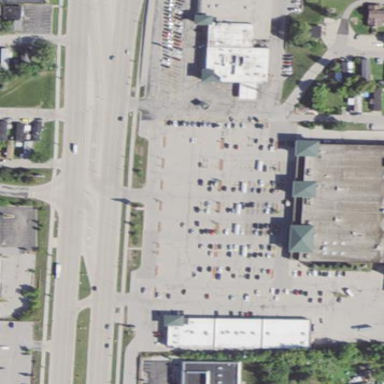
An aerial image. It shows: Retail area.